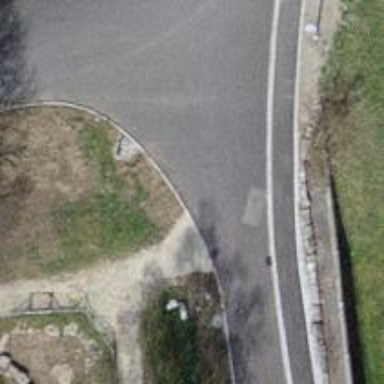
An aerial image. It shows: Track road made of fine gravel.